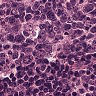
Metastatic tissue present: no